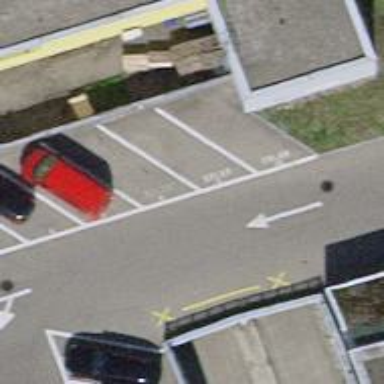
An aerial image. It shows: Charging station.